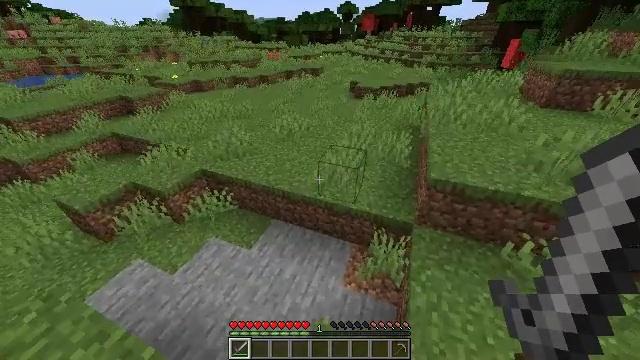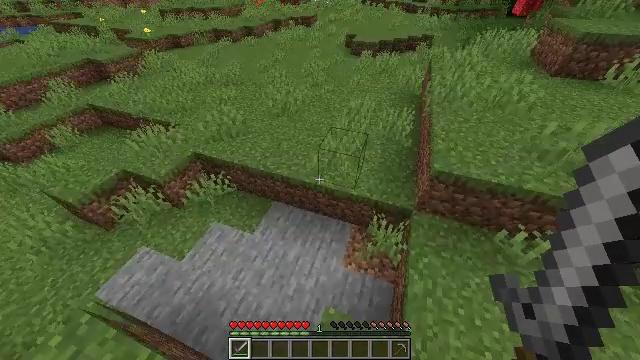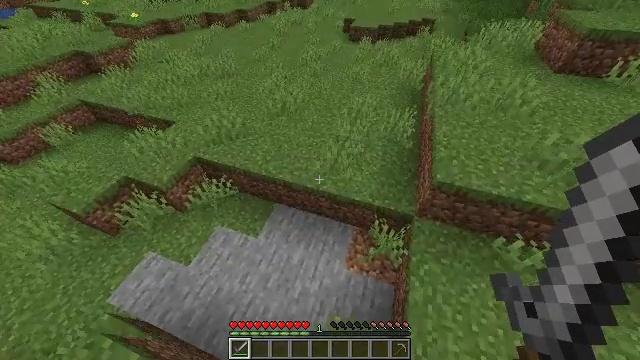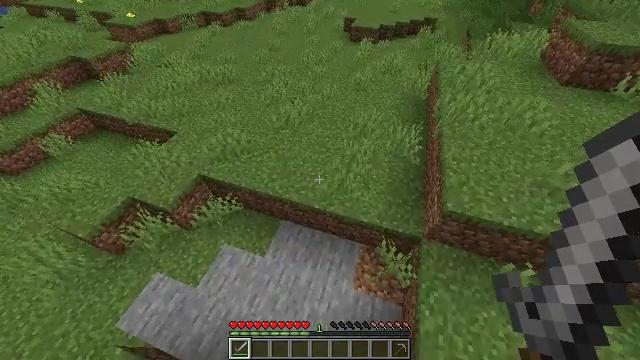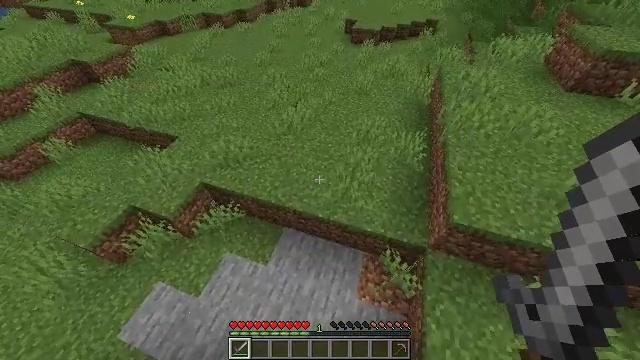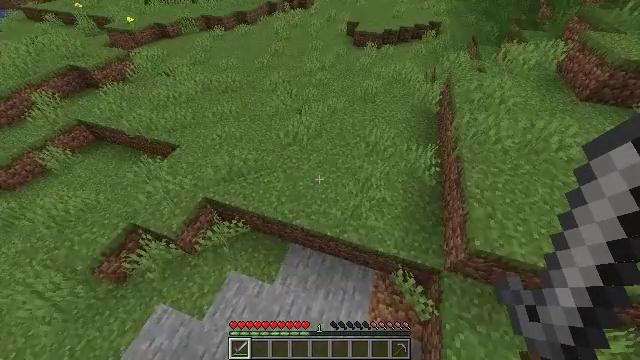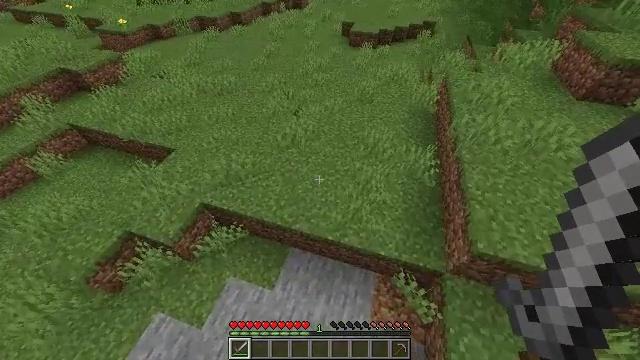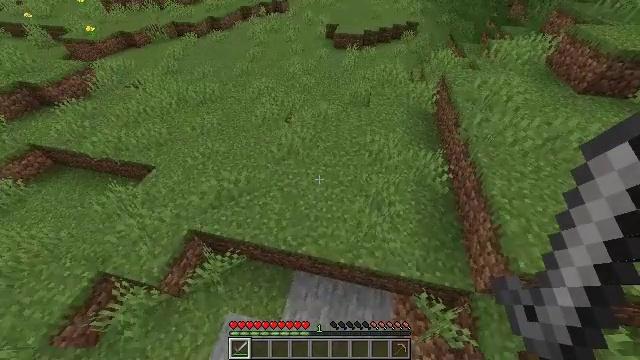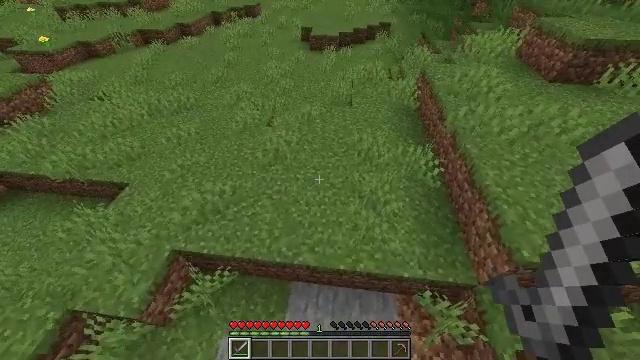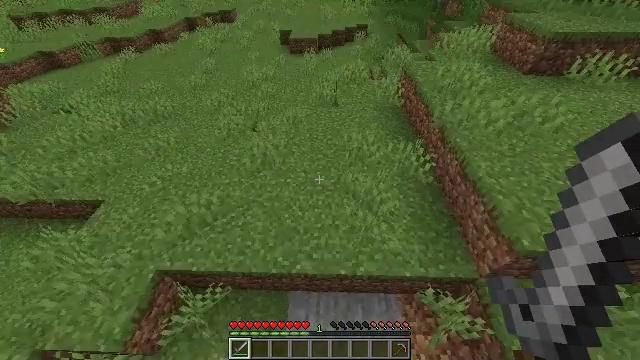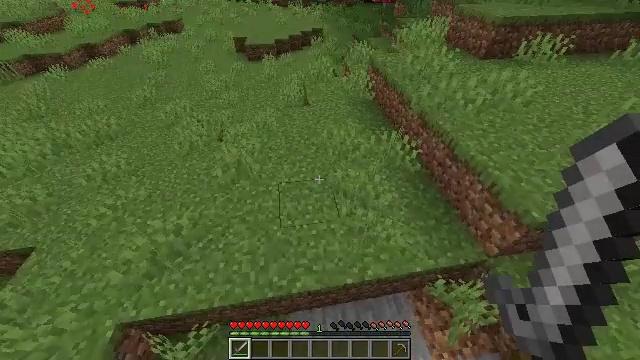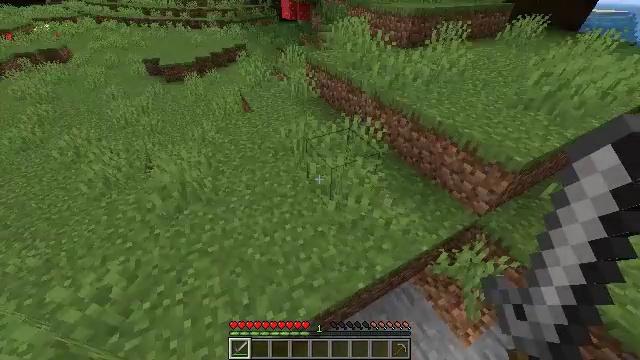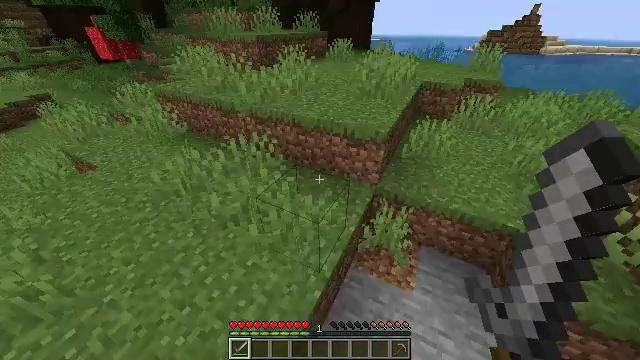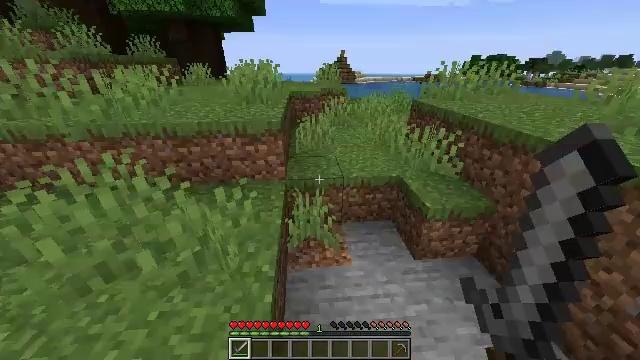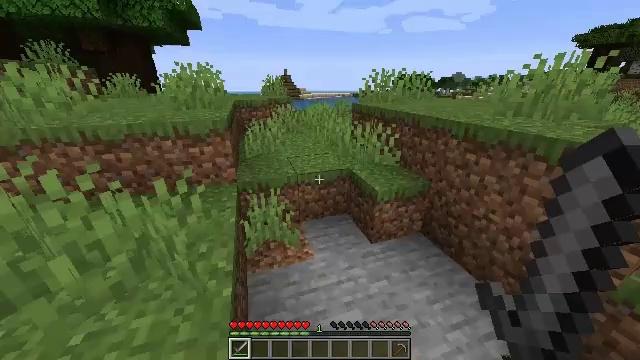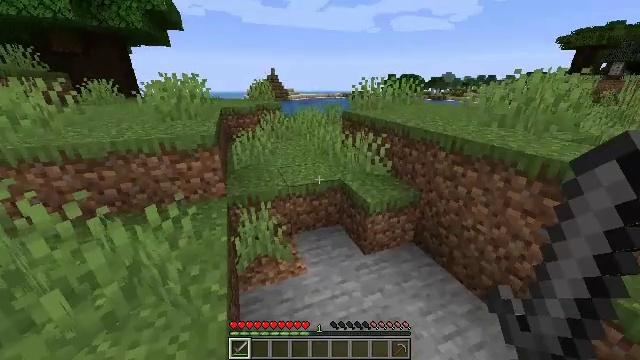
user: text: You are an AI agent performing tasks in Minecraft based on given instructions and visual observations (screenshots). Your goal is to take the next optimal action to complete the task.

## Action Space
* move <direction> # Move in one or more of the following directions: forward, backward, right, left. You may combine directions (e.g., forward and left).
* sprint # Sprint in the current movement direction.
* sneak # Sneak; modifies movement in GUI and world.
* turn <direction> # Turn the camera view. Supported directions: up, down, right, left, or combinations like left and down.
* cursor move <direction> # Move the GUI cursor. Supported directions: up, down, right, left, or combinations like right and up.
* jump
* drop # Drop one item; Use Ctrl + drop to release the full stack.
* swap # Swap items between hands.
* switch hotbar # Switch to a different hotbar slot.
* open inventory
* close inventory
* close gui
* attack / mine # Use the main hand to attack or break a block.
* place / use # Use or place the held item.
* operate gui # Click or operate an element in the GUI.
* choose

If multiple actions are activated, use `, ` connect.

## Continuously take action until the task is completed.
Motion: motion action
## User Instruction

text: Prepare cooked cod using the furnace.
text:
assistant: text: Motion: move forward and move left, turn right and down, jump
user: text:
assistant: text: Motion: move forward and move left, turn down, jump
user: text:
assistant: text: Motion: move forward and move left, turn down, jump
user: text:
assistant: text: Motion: move forward and move left, jump
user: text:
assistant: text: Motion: move forward and move left, jump
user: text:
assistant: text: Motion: move forward and move left, turn right, jump
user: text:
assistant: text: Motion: move forward and move left, turn right, jump
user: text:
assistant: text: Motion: move forward and move left, turn right, jump
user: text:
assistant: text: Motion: move forward and move left, turn right, jump
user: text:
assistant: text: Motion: move forward and move left, turn right and up, jump
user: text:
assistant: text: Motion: move forward and move left, turn right and up, jump
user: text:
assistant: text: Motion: move forward and move left, turn right and up
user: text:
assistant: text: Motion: move forward and move left, turn right and up
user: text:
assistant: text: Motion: move forward and move left, turn right and up
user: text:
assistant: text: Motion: move forward and move left, turn right
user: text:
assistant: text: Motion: move forward and move left
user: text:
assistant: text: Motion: move forward and move left, turn left
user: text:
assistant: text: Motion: move forward and move left, turn left and up
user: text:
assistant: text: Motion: move forward and move left, turn left and up
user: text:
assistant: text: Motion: move forward and move left, turn left and up
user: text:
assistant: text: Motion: move forward and move left, turn left
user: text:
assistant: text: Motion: move forward and move left, turn left
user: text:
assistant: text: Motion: move forward and move left, turn left
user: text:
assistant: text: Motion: move forward and move left
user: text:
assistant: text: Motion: move forward and move left
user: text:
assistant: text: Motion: move forward and move left
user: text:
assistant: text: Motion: move forward and move left
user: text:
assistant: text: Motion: move forward and move left
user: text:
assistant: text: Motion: move forward and move left
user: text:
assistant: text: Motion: move forward